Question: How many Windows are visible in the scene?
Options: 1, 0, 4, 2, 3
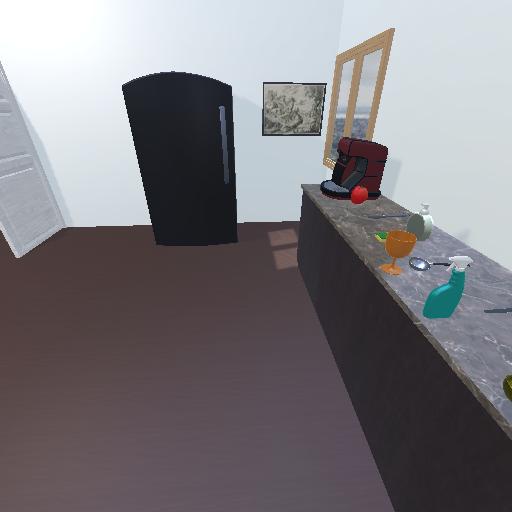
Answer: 1